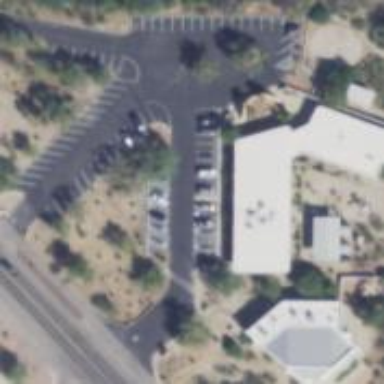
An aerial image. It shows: Parking area with surface.